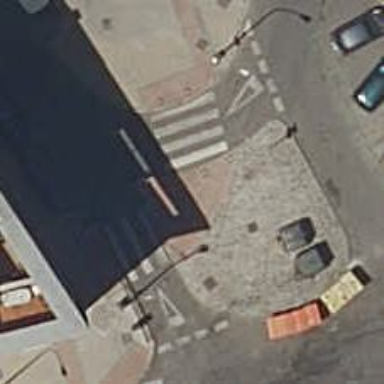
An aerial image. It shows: Footway surfaced with paving stones.